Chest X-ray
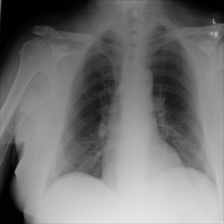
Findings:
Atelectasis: negative
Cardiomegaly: negative
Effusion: negative
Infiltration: positive
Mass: negative
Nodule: negative
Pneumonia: negative
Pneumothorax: negative
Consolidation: negative
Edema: negative
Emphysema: negative
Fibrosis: negative
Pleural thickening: negative
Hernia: negative